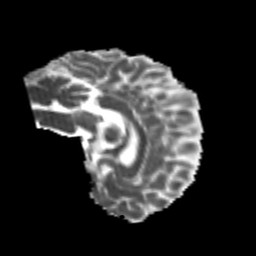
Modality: MD
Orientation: sagittal
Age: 24
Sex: female
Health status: healthy
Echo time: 0.074 s